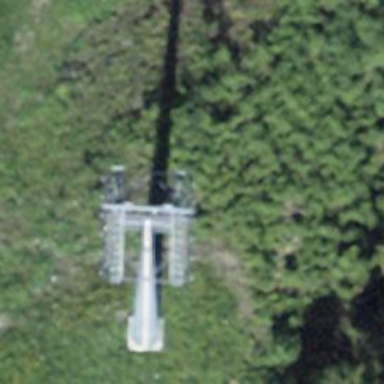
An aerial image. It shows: Pylon used for aerialway.